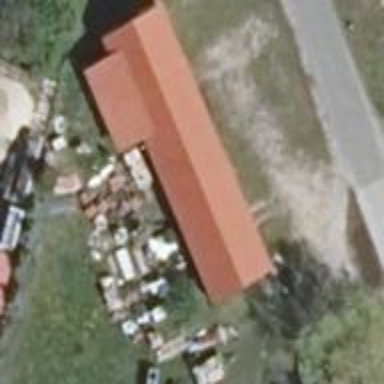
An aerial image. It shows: Building with gabled roof oriented along its structure.